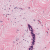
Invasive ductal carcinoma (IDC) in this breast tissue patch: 0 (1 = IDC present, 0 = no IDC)